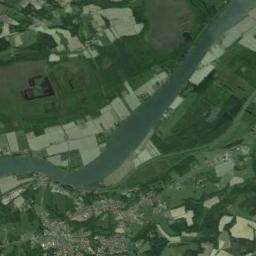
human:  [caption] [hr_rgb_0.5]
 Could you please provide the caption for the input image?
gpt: The dark green river goes through the farmland and a residential area is next to the river .

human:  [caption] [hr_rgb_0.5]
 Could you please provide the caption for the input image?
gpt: There are many trees on either side of the river .

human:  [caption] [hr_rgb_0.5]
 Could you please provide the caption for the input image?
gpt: A curved light green river with green and tan mixed fields on both sides of the bank, With large buildings .

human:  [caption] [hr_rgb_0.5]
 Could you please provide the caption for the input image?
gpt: The river goes through farmland and houses .

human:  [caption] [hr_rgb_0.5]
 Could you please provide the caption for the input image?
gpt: There are many green farmlands and buildings near the river .